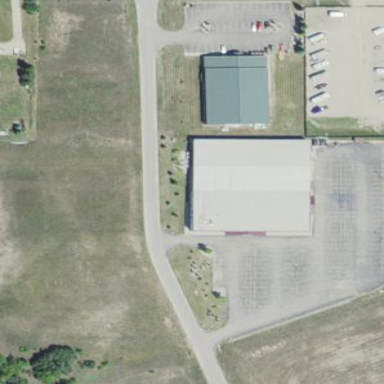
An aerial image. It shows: Commercial building that houses bowling alley.